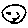
Label: smiley face